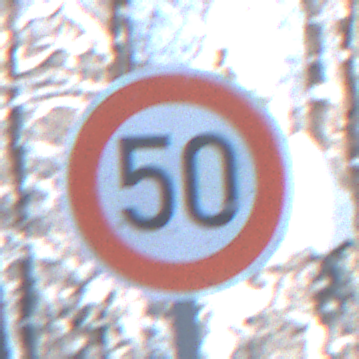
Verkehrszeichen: Geschwindigkeit50
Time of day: MorningAfternoon
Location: Outdoor (Nature)
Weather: Clear
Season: Winter
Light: Natural